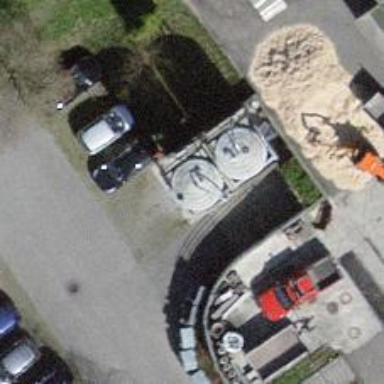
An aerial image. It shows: Silo.